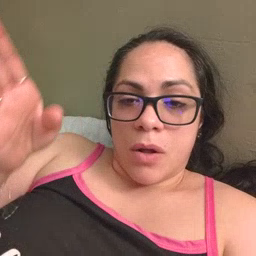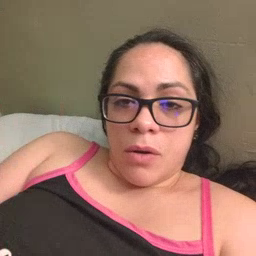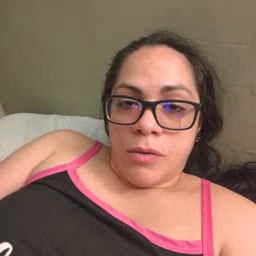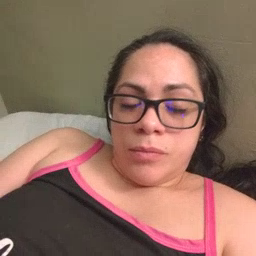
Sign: hello